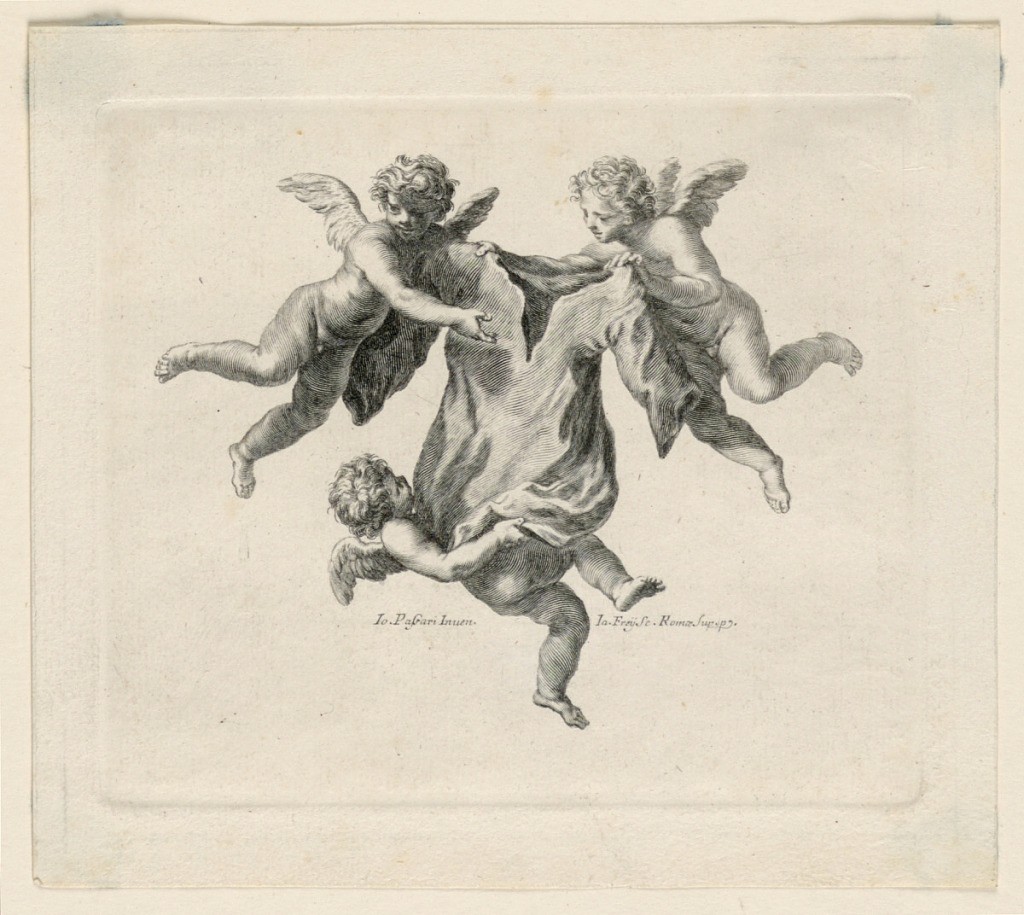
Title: Vignettes
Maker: Jakob Frey, Swiss, active Italy, 1681 - 1752
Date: ca. 1715
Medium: Engraving on paper
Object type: Print
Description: The flying angels carry the Tunic.